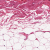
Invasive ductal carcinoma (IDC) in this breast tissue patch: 0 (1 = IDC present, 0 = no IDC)